Question: after several attempts and some searching I finally decided to try it here.
Short story:

I have M:N relationship between Pages and their content (ContentVersion table) - connected by table Content. This is because the application is multilingual and I am going to store recent history of content edits.
Now, I could just create DbContext from my db, scaffold few controllers and have a solid base, but there would be a problem with that. When I would try to create new Page, I would be allowed to basically enter just a Title and Slug, but there would be no content for that page. I can of course connect that somehow with other entities and make some hierarchical business logic that would be updating several entities every time, but I first wanted to try a bit more abstract approach.
I want to create an entity (let's call it FinalPage), that could be used to work with page as one piece -> use it to scaffold controllers etc.
FinalPage is something that user fills up when creating a new Page, so it would contain:
(from Page entity)
(from Page entity)
(from Page entity)
(from Content entity)
(from ContentVersion entity)
(from ContentVersion entity)
+ other related fields from ContentVersion entity
When I would generate 'create new' page for it, I would fill everything and everything would get saved into appropriate tables.
I tried creating new entity in my entity model, mapping properties to different tables.. tried several approaches, but never got working solution. Mostly because of typical 'you need to map every key' error. I was checking <URL>, but he was connecting just two tables, that shared same key.
I also tried something what felt really silly... creating entity (entA) from Page and Content entities - connected by PageId property. And creating second one (entB) from Content and ContentVersion - connected by ContentId. Then I wanted to create third (entC) that would connect entA and entB. That also didn't work (and I am actually glad, because that would be really weird solution).
I feel like I am:
a.) Missing something obvious.
b.) Having a bad database design.
c.) Wanting too much from EF.
I am also basically looking for some best-practices.
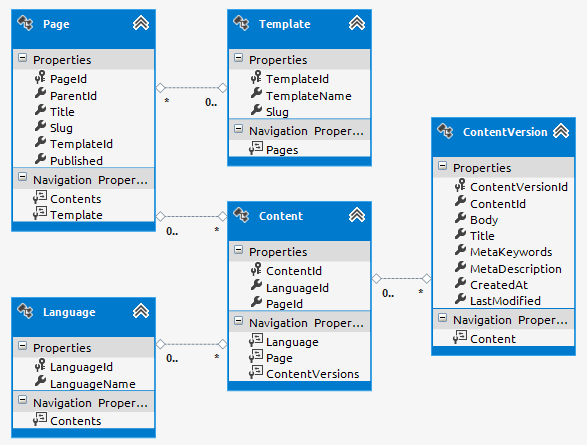
Answer: Sounds like you're trying to make your ORM fit your UI model, which is not the way to do it. You should create a new class that represents the data you want to capture from a form, and then process that into the various table as required. So your model that would be used when creating a new page would be something like this:
'''
public class FinalPage{
public string Title { get; set; }
public string Slug { get; set; }
public string Body { get; set; }
public int TemplateId { get; set; }
public int LanguageId { get; set; }
}
'''
When the user submits the form (you've not mentioned what UI you're using) you would process those values into the various ORM objects.
'''
public void SaveData(FinalPage model){
var page = new Page{
Title = model.Title,
...
};
db.Pages.Add(page);
var contentVersion = new ContentVersion{
Body = model.Body,
...
};
db.ContentVersions.Add(contentVersion);
...
}
'''
This is the difference between a 'View Model' and a 'Database Model', the do not have to be the same, and the business logic is applied between the two entities. An alternative to this, which I have used in a previous project is to have a class that contains the ORM objects that you want to use, this way you get the DataAnnotation validation stuff in your UI.
'''
public class FinalPage{
public Page Page { get; set; }
public ContentVersion ContentVersion { get; set; }
public Content Content { get; set; }
}
'''
Then display the appropriate fields from each of the inner objects. In MVC4 with Razor:
'''
@Html.EditorFor(m=>m.Page.Title)
'''
This will produce the validation errors that you expect, and that are defined in the data model, however you need to be aware that you may need to ensure that the objects are handled correctly later (for instance in MVC your 'ModelState' will nearly always be Invalid). Personally I would recommend the first approach as this is the traditional method for operating with differing UI and ORM models. The general rule I go with is, use the ORM model if you can, but as soon as it becomes a little tricky, switch to a ViewModel class to represent your values.